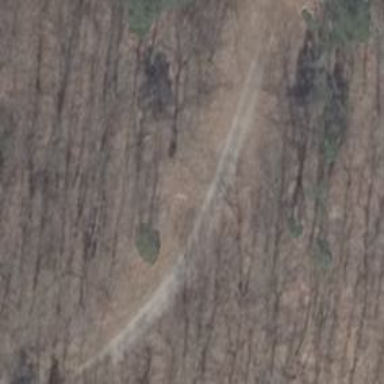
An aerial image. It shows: Track road with excellent visibility. The tracktype is grade2.